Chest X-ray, PA view. Patient: 35 years old, sex F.
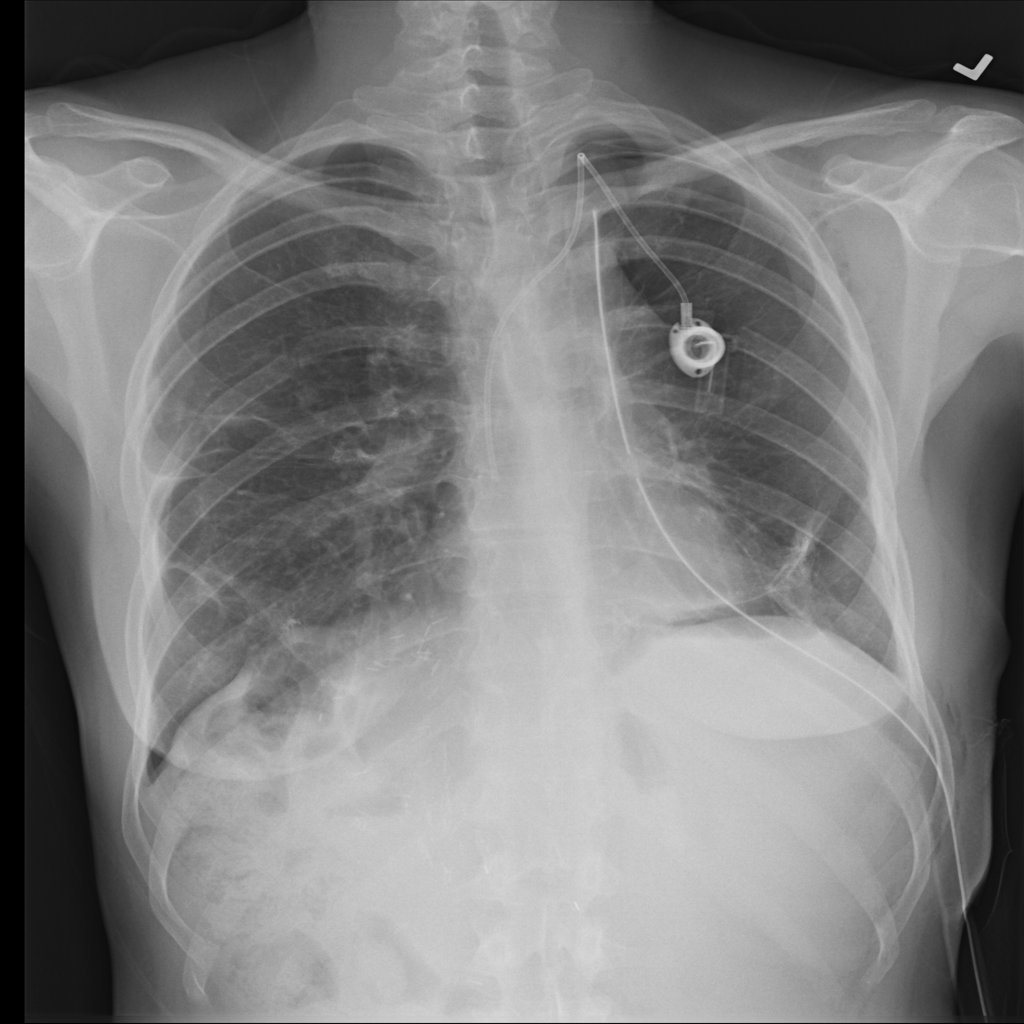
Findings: Pneumothorax